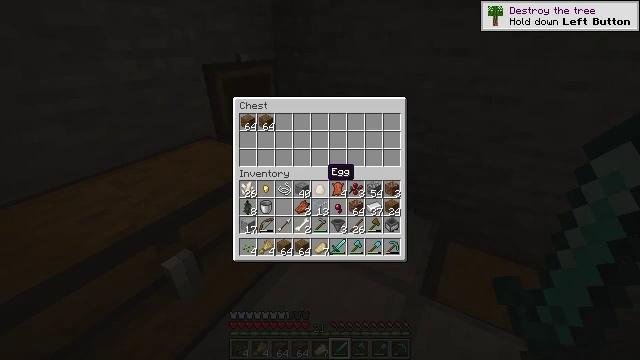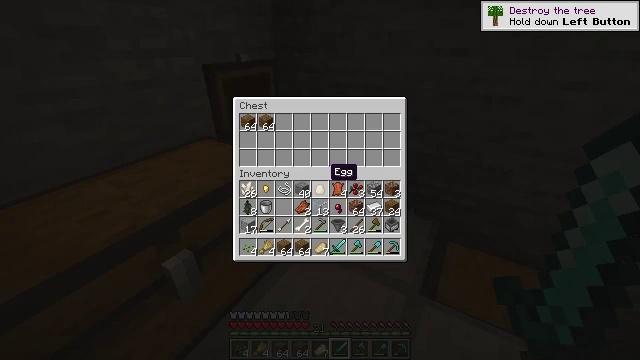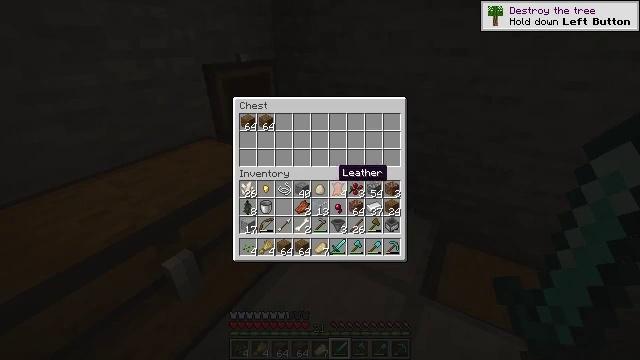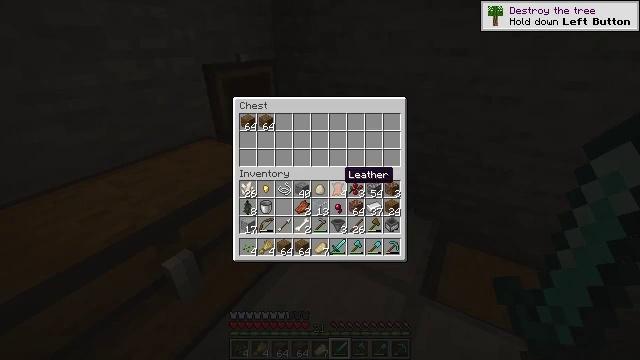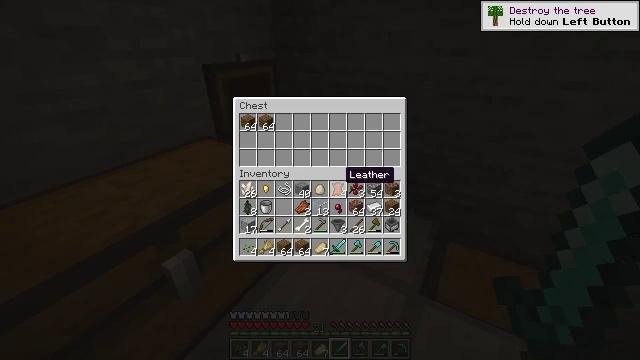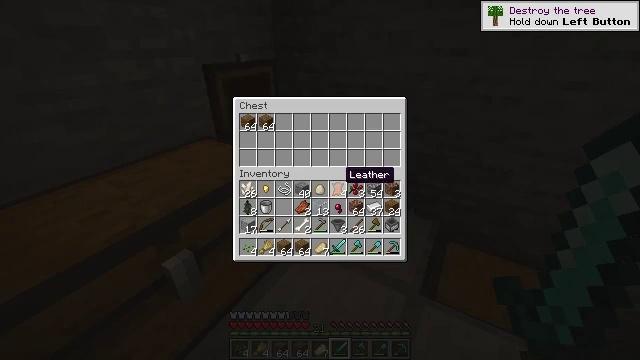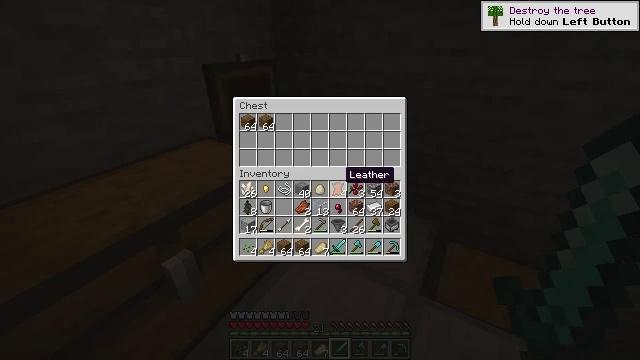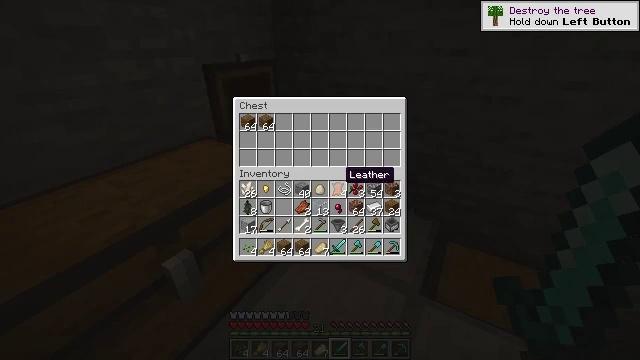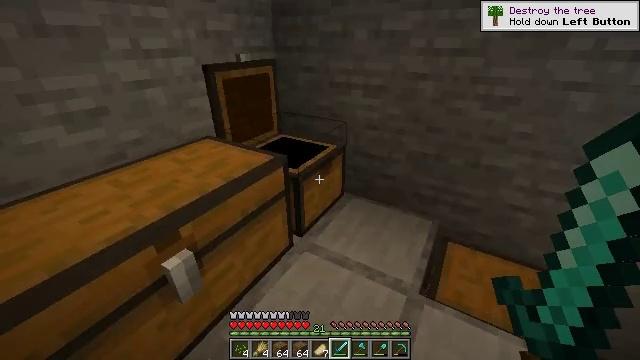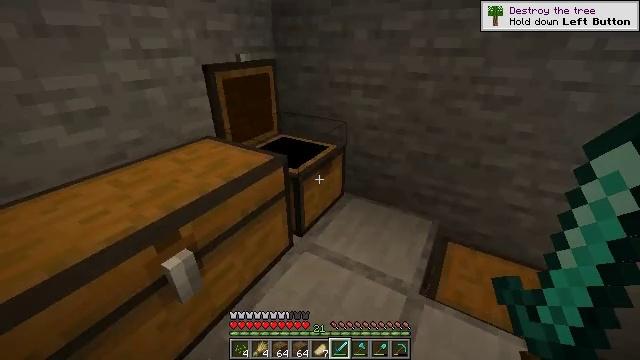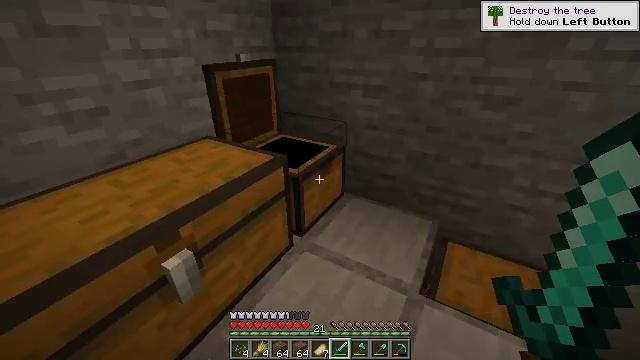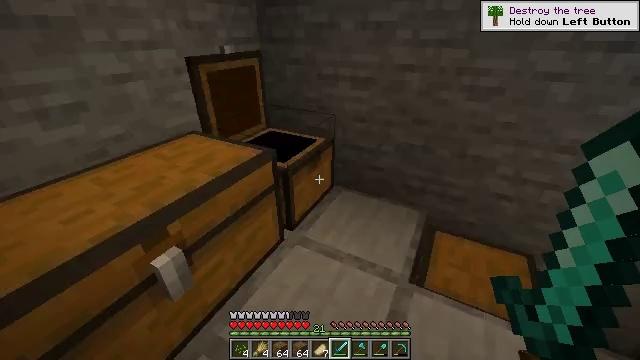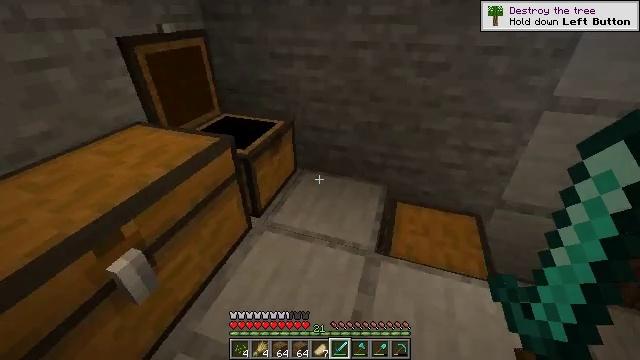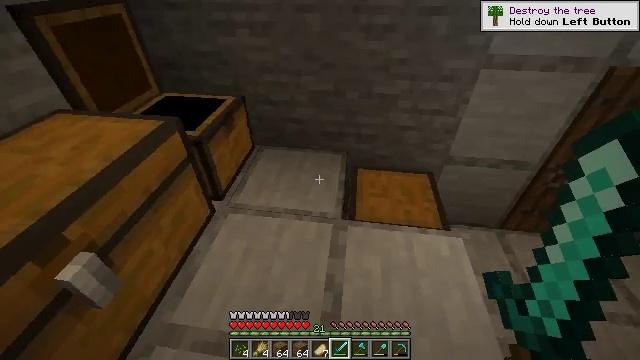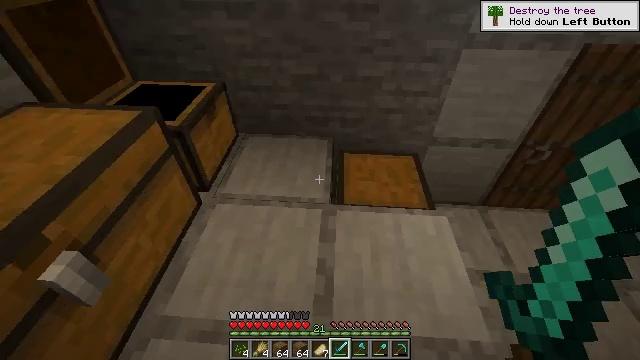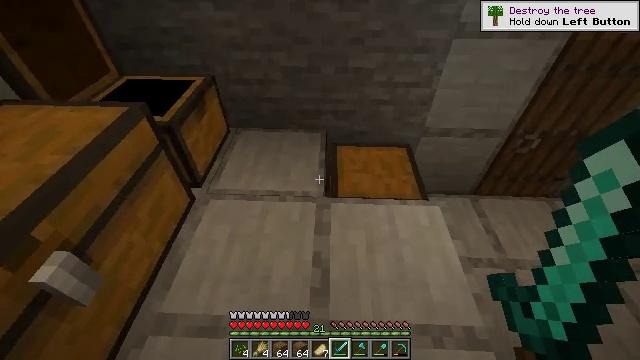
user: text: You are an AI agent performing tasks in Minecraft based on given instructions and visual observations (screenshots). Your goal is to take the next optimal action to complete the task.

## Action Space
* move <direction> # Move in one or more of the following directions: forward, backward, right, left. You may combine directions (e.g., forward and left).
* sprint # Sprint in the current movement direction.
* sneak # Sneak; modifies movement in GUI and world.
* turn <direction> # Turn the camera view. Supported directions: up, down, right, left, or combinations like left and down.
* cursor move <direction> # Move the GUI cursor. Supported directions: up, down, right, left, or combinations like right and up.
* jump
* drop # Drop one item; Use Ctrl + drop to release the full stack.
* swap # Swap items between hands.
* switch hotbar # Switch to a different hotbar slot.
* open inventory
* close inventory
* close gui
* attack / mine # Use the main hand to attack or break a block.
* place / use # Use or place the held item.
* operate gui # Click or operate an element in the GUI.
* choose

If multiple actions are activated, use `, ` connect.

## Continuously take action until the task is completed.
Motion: motion action
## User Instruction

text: Create a dispenser in the crafting table.
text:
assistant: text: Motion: no_op
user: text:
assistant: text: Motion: turn right
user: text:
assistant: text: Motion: no_op
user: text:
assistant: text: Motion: no_op
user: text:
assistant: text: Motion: no_op
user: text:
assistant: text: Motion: no_op
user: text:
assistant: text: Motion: no_op
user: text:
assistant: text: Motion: no_op
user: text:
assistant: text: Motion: no_op
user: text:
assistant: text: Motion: no_op
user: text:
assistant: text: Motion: turn right and down
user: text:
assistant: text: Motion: turn right and down
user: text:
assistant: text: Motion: turn right and down
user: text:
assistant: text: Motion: turn right and down
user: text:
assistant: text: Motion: turn right and down
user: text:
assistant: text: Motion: turn right
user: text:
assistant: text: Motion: no_op
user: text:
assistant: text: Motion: no_op
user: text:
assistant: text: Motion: turn right
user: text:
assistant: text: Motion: turn right
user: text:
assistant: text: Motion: turn right
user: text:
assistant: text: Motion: turn right
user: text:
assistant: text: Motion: use / place
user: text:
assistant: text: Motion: use / place
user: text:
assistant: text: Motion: use / place
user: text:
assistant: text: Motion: no_op
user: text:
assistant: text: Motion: no_op
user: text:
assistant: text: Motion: no_op
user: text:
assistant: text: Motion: no_op
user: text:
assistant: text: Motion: no_op